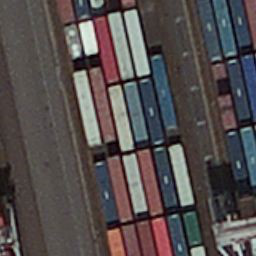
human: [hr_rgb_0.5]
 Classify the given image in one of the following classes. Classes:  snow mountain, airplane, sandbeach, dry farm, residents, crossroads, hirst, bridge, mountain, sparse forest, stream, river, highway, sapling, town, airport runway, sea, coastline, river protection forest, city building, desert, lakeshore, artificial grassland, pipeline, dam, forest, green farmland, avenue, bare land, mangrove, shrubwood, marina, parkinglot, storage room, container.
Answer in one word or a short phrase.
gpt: container